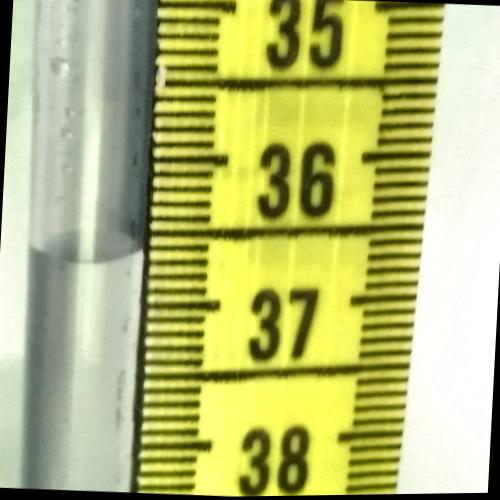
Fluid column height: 36.6 cm